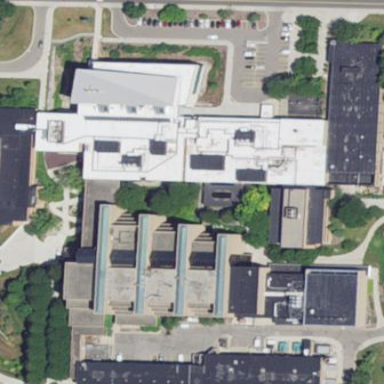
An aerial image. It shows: Flat-roofed university building.